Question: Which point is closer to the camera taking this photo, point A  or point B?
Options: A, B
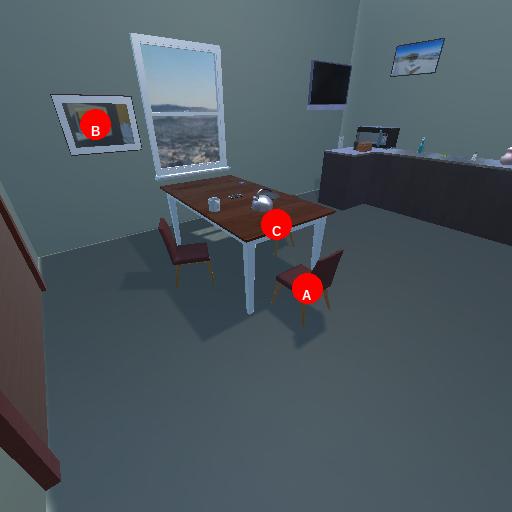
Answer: A